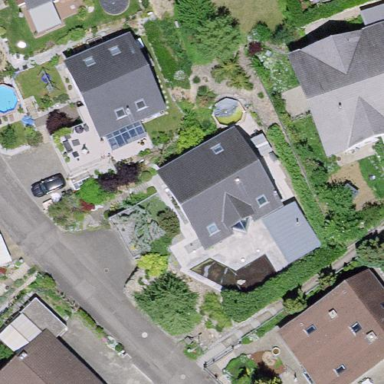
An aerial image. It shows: Building with tiled roof.